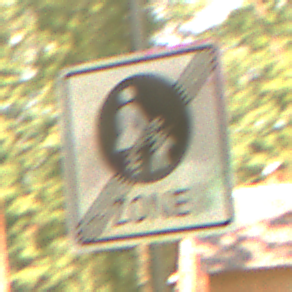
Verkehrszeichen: EndeFussgaengerzone
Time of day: Midday
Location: Outdoor (Nature)
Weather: PartlyCloudy
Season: NotSpecified
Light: Natural